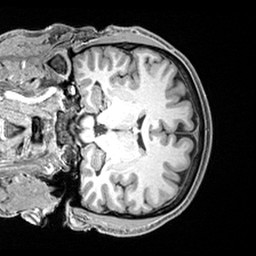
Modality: T1w
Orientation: coronal
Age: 34
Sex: male
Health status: healthy
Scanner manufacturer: siemens
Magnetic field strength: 3 T
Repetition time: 2.4 s
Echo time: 0.00217 s